Question: Is there any way I could overlap another css?!
For example, I have my search bar on top of the shopping cart and if I hover over the Search bar on accident then my shopping cart disappears since it's the top layer/ first layer. Here's an image. Is there a way to fix this in CSS where the shopping cart is the first layer not second? Thanks in advance!

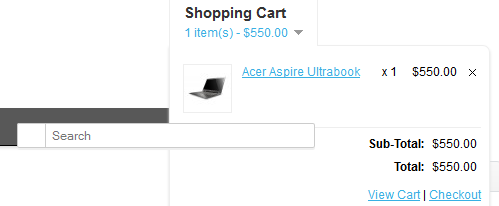
Answer: its basically a 'z-index' Problem
you should give 'z-index' greater value to your shopping cart css and 'z-index' value to your search box
The z-index property in CSS controls the vertical stacking order of elements that overlap. As in, which one appears as if it is physically closer to you. z-index only effects elements that have a position value other than static (the default).
'''
<div class="a"></div>
<div class="b"></div>
'''
'''
.a {
background:red;
width:100px;
height:50px;
z-index:2;
position:relative;
}
.b {
background:green;
height: 50px;
left: 20px;
position: relative;
top: -30px;
width: 100px;
z-index: 3;
}
'''
<URL>